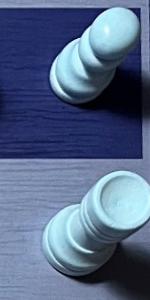
Label: Rook_White